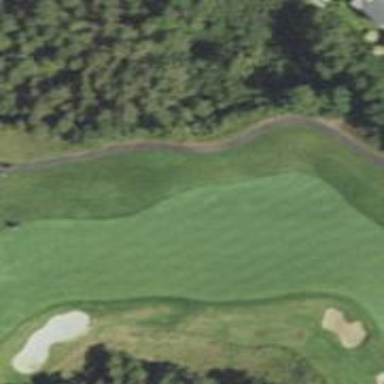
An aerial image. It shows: Golf hole.